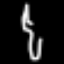
Label: fork